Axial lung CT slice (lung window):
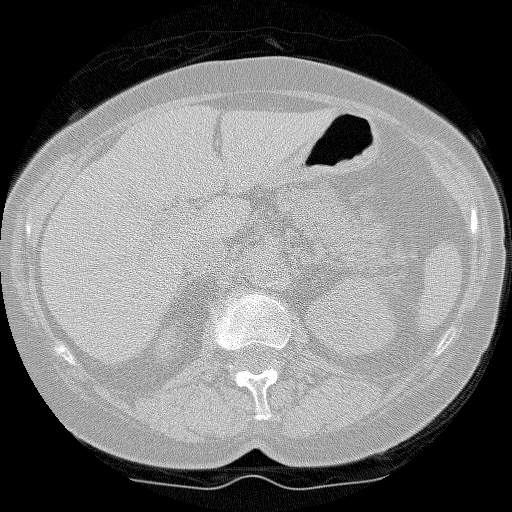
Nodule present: no